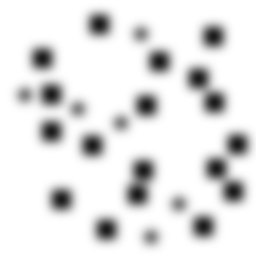
Squares: 18
Triangles: 0
Stars: 6
Total shapes: 24